Question: I am not able to complile c code in netbeans I am getting the following error.
'''
Cannot run program "C:\cygwin64\bin\makeinfo" (in directory "C:\Users\prjwl\Documents\NetBeansProjects\Hearts"): CreateProcess error=5, Access is denied
'''
I have followed netbeans intallation guidelines and cygwin seems to be working from the command line.
I have also checked for missing dll's and checked settings in Tools->options->c++ to see if the build tools are set properly

If anyone knows what exactly am I doing wrong, Help me
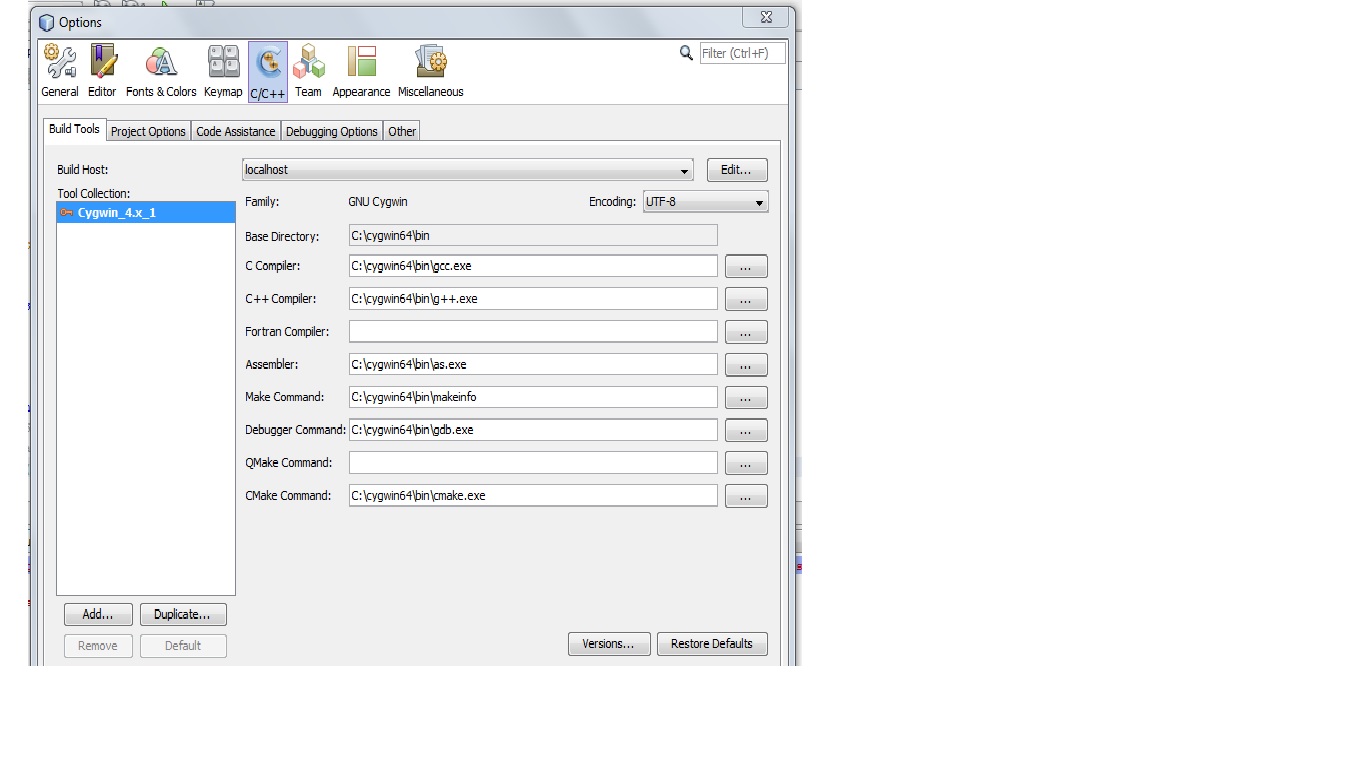
Answer: 'makeinfo' is not part of your C compilation process, it is a documentation generator, used usually in conjunction with GNU autools.
You should be able to install it by installing the 'texinfo' Cygwin package.
Note that 'makeinfo' is NOT 'make', by far. If you need 'make', install that Cygwin package as well, and set "Make Command" to 'C:\cygwin64in\make.exe' (in your case).